Field crop: maize
Growth stage: 2
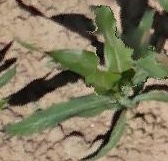
Species: maize